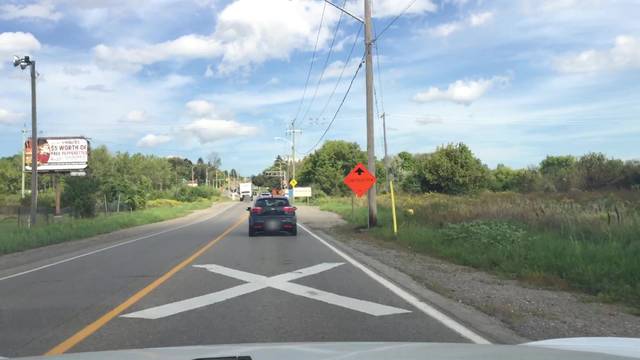
Region: Canada
Coordinates: 43.889, -78.817